高二 · 代数
11.如图某港口一天 6 时到 18 时的水深变化曲线近似满足函数 $y=3 \sin \left(\frac{\pi}{6} x+\varphi\right)+k$. 据此函数可知, 这段时间水深(单位: $m$ )的最大值为 ( )\n\n
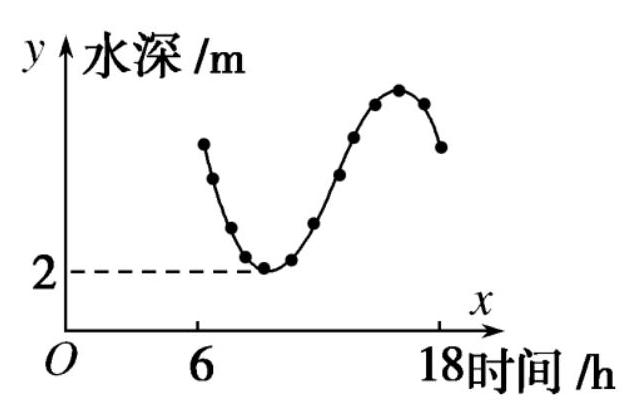
A 5\nB. 6\nC. 8\nD. 10
答案: C
解析: 由题图可知 $-3+k=2, k=5, y=3 \sin \left(\frac{\pi}{6} x+\varphi\right)+5$,\n\n$\therefore y_{\max }=3+5=8$.\n\n答案: C